Breast ultrasound image
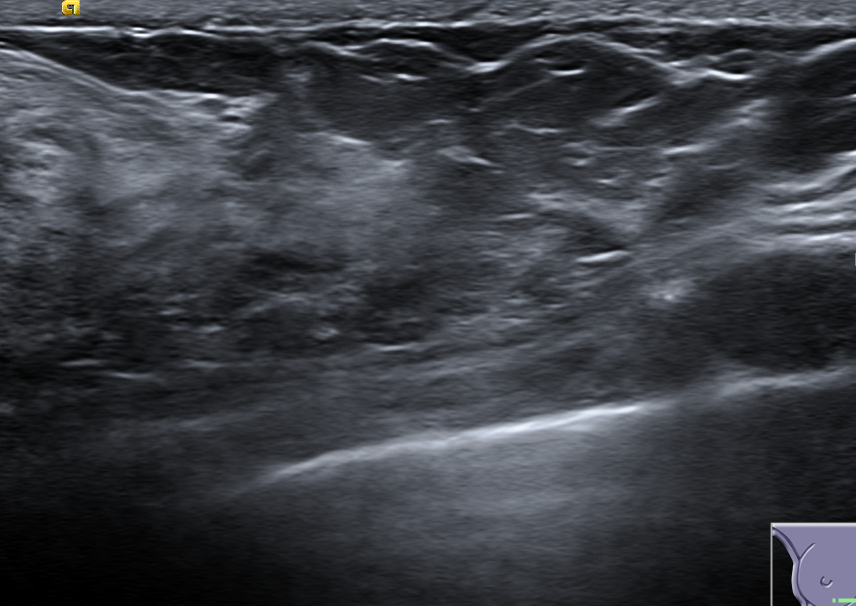
Diagnosis: normal